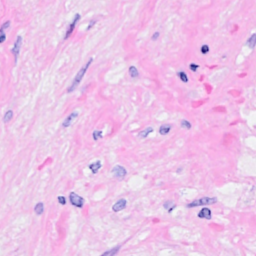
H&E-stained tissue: Breast